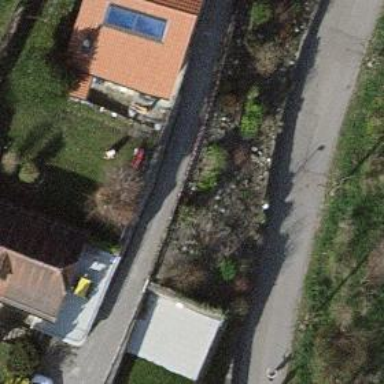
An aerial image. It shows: Residential road with fine gravel surface.